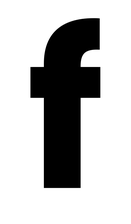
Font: Poppins-Bold